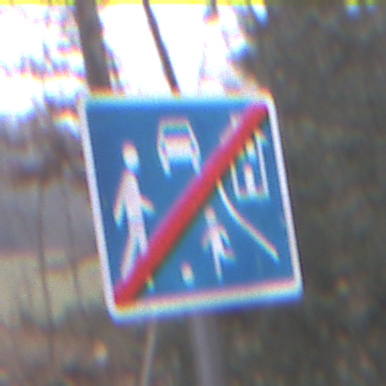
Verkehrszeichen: EndeVerkehrsberuhigterBereich
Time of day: Midday
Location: Outdoor (Nature)
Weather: Overcast
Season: Autumn
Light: Natural